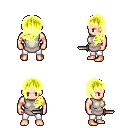
a pixel art fantasy rpg character, male body template, human, light skin, white tunic, white pants, gold left-swept hairstyle, dagger, four views (front, back, left, right), 2x2 character sprite sheet, small pixel art, hard edges, no anti-aliasing